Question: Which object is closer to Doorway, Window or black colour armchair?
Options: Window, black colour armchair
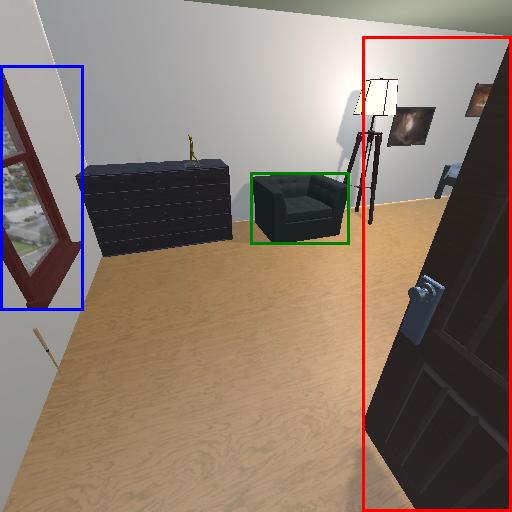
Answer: Window